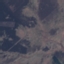
Land use / land cover class: HerbaceousVegetation